Question: I'm trying to make three dimensional scatter plot in 'R' through 'car' package. MWE is given below.
'''
pdf(file = "Hyperellipsoid.pdf")
library(car)
scatter3d(
prestige ~ income + education
, xlab = ""
, ylab = ""
, zlab = ""
, surface=FALSE
, fill=FALSE
, grid=TRUE
, axis.scales=FALSE
, ellipsoid=TRUE
, axis.col= "white"
, square.col= "white"
, point.col = "white"
, data=Duncan
)
dev.off()
'''

1. How to remove data circles from the plot?
2. How to save the plot as pdf format?
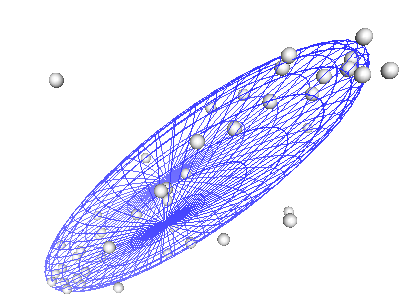
Answer: You don't really need to hack the full scatterplot function (which you can see more easily via 'car:::scatter3d.default'); you can just use 'car:::ellipsoid'.
'''
library("car")
dmat <- subset(Duncan,select=c(income,education,prestige))
dfn <- 3
dfd <- nrow(Duncan) - 1
level <- 0.95
ell.radius <- sqrt(dfn * qf(level, dfn, dfd))
library("rgl")
open3d()
rgl.material(color="blue")
ellips <- car:::ellipsoid(center = colMeans(dmat),
shape = cov(dmat),
radius = ell.radius)
wire3d(ellips)
rgl.postscript("ell3d.pdf",fmt="pdf")
'''